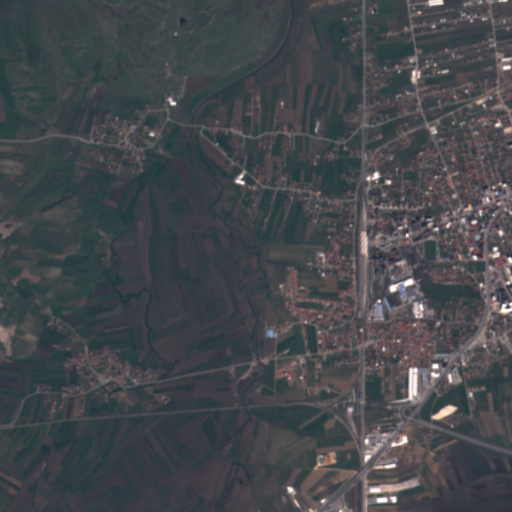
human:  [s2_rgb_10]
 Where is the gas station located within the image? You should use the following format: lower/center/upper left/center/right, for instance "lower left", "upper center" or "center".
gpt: The gas station is located in the lower right of the image.
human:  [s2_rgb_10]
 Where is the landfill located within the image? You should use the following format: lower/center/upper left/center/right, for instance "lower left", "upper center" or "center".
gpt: The landfill is located in the lower right of the image.
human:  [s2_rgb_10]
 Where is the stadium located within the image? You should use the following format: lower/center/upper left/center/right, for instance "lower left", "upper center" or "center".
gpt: The stadium is located in the center right of the image.
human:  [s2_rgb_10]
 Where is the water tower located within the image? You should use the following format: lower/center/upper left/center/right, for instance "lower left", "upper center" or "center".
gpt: The water tower is located in the center right of the image.
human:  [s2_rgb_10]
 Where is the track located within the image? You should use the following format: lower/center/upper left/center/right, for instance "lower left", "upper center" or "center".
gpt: There is no track in the image.